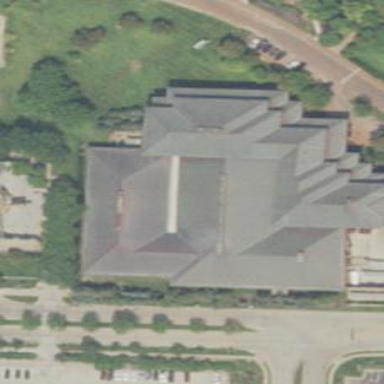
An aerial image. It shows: Office building.